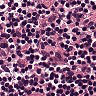
Metastatic tissue present: no